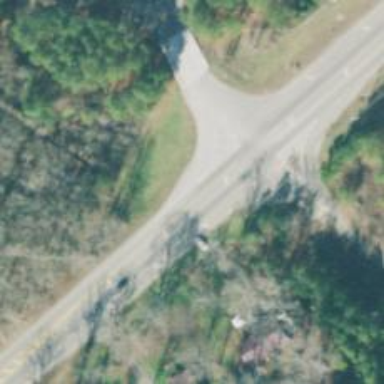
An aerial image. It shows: Asphalt trunk link road.